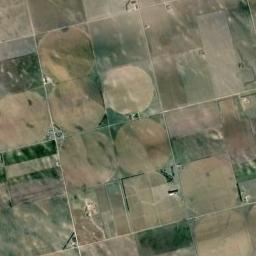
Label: circular_farmland